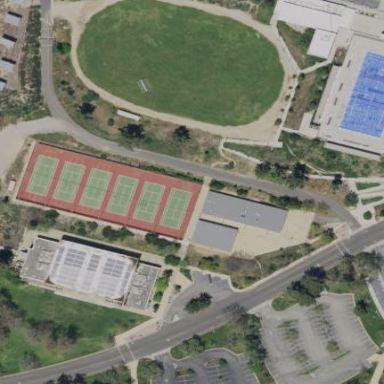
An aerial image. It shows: Tennis court in leisure pitch.